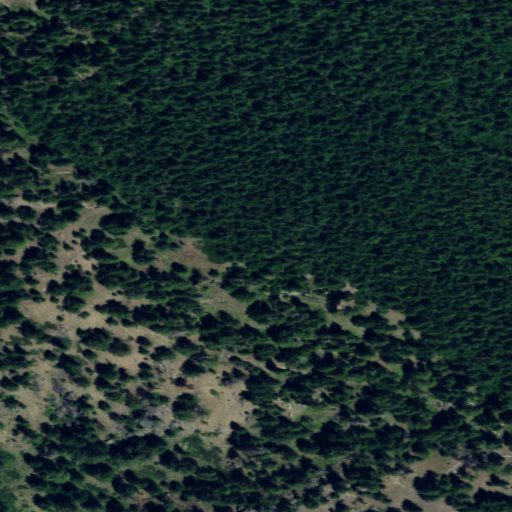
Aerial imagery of ridge(s) in Washington named Medicine Ridge containing evergreen forest and shrub